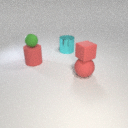
large red rubber cylinder in front of large cyan metal cylinder